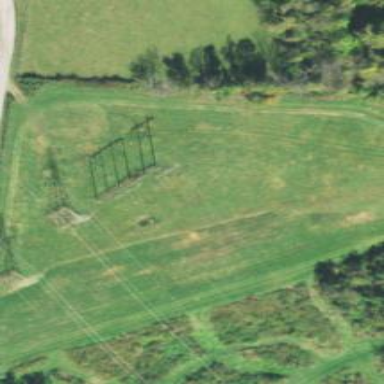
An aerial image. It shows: H-frame power tower with distinctive design.